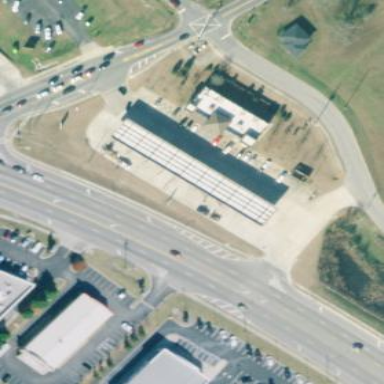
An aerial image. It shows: Fuel station building.